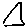
Label: triangle